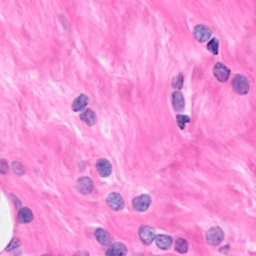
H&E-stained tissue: Breast